Field crop: maize
Growth stage: 2
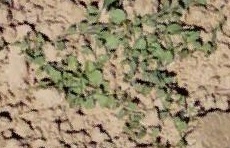
Species: convolvulus